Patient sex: F
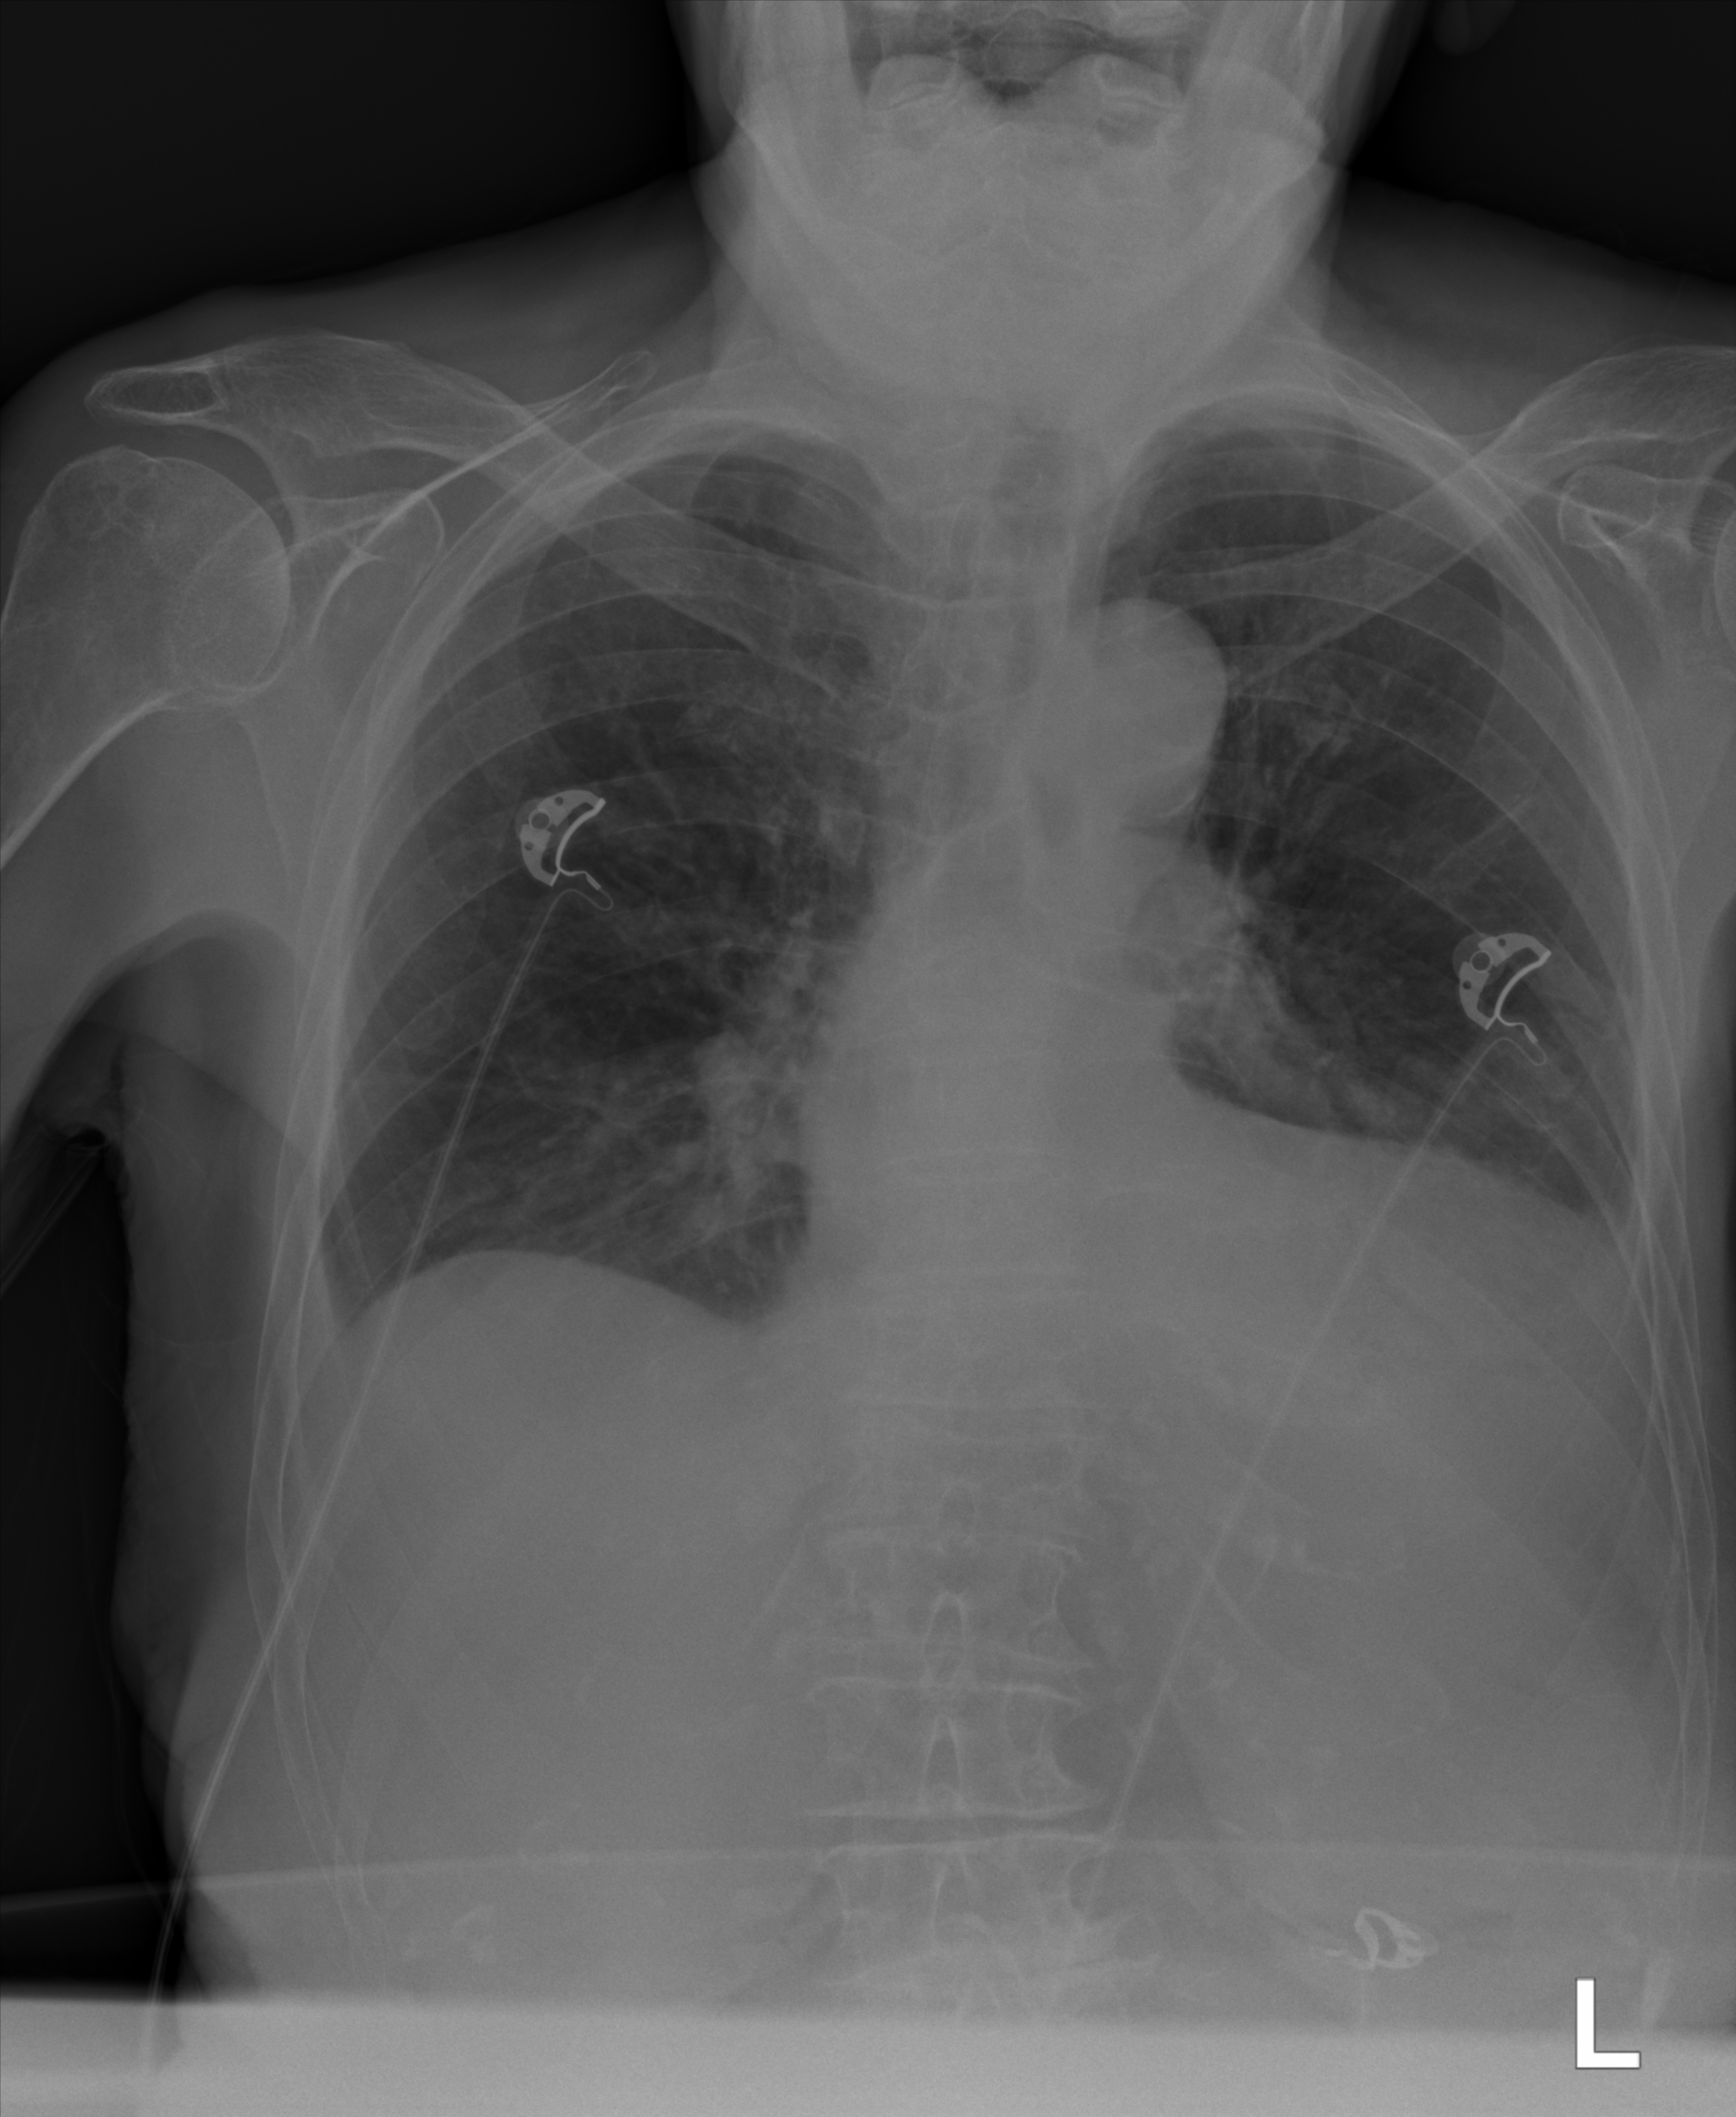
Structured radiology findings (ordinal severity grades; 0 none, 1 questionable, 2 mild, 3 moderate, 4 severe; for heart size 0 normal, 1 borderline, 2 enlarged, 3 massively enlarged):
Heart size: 2
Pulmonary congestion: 0
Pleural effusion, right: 0
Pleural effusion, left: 2
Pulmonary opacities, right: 0
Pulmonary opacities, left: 0
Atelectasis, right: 2
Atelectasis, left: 2